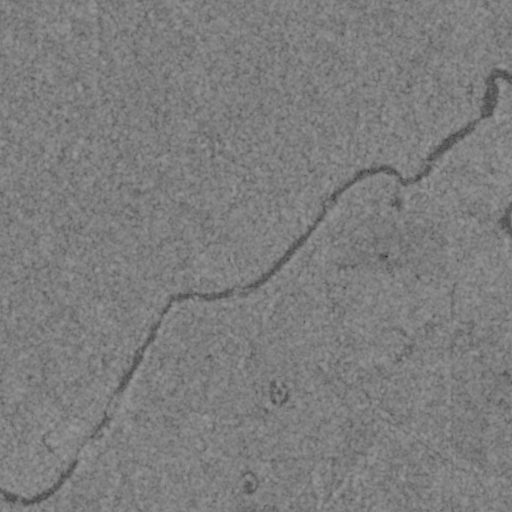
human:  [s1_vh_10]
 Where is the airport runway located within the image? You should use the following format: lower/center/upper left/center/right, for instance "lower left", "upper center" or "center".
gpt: The airport runway is located in the lower right of the image.
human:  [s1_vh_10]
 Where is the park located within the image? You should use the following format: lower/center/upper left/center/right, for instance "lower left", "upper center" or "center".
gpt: The park is located in the lower center of the image.
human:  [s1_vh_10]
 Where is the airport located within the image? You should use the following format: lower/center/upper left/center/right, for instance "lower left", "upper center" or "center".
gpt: There is no airport in the image.

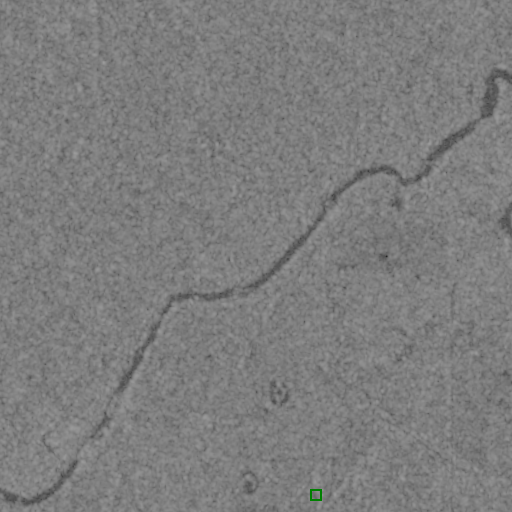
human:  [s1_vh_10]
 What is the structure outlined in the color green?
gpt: The structure outlined in green is a park.
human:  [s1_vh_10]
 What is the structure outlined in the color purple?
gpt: There is no purple outline.